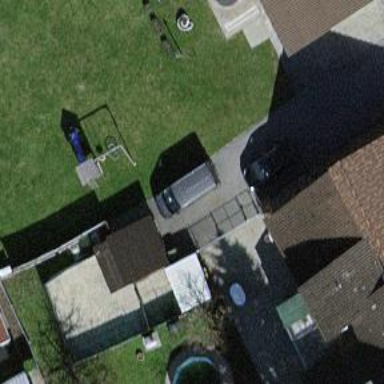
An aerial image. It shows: Shed building.